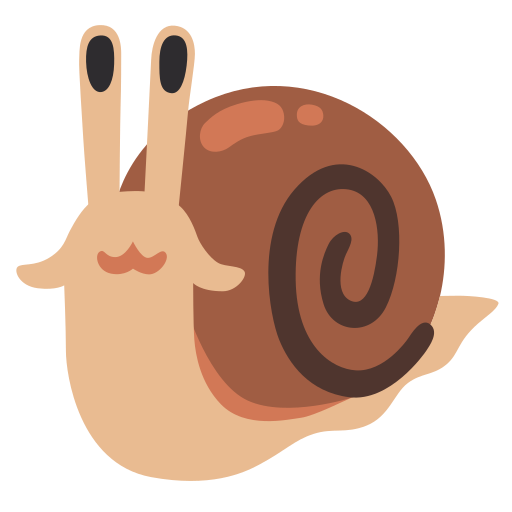
Emoji: 🐌